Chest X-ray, PA view. Patient: 26 years old, sex F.
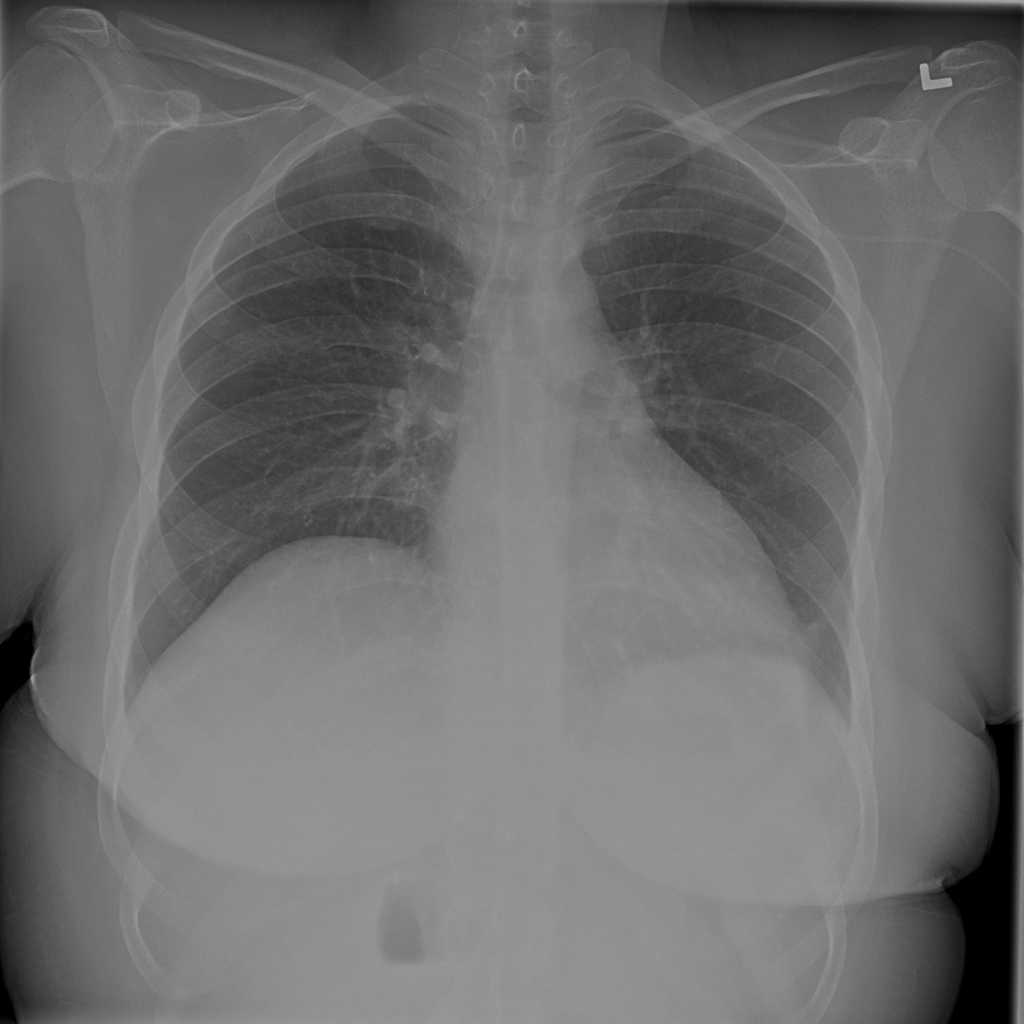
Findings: No Finding